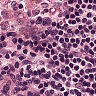
Metastatic tissue present: no